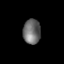
Tissue: lung
Cell type: Epithelial cells
Senescence score: 0.5622
Nuclear area (px): 426
Mean DAPI intensity: 108.709